RGB frame:
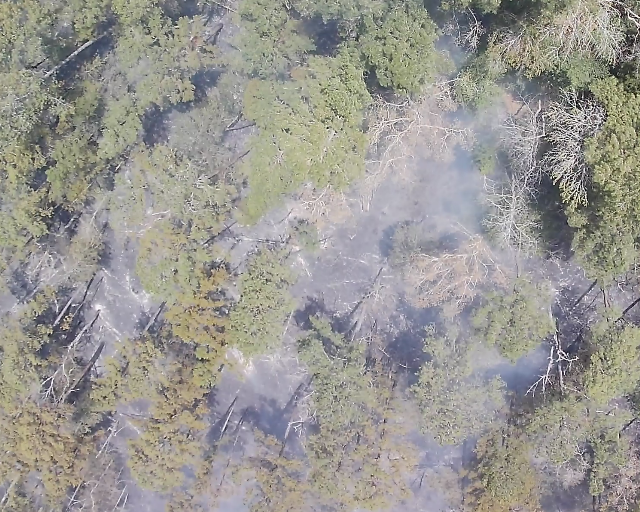
Thermal frame:
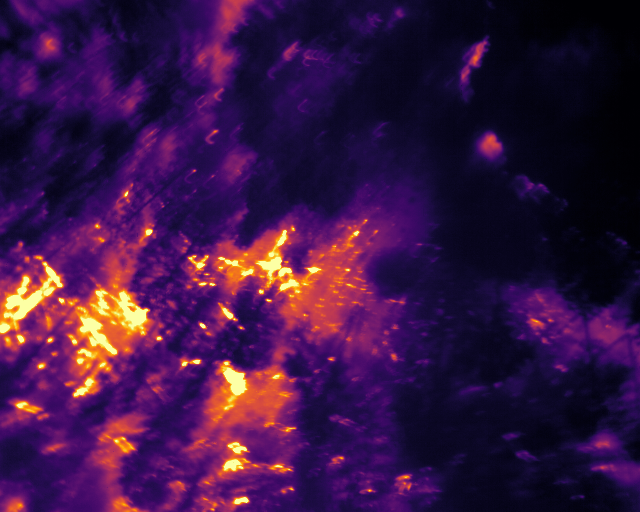
Captured: 2026-02-26 03:40:37
Pixels at or above 80 °C: 4485 (fraction of frame: 0.01369)